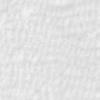
Label: no_change